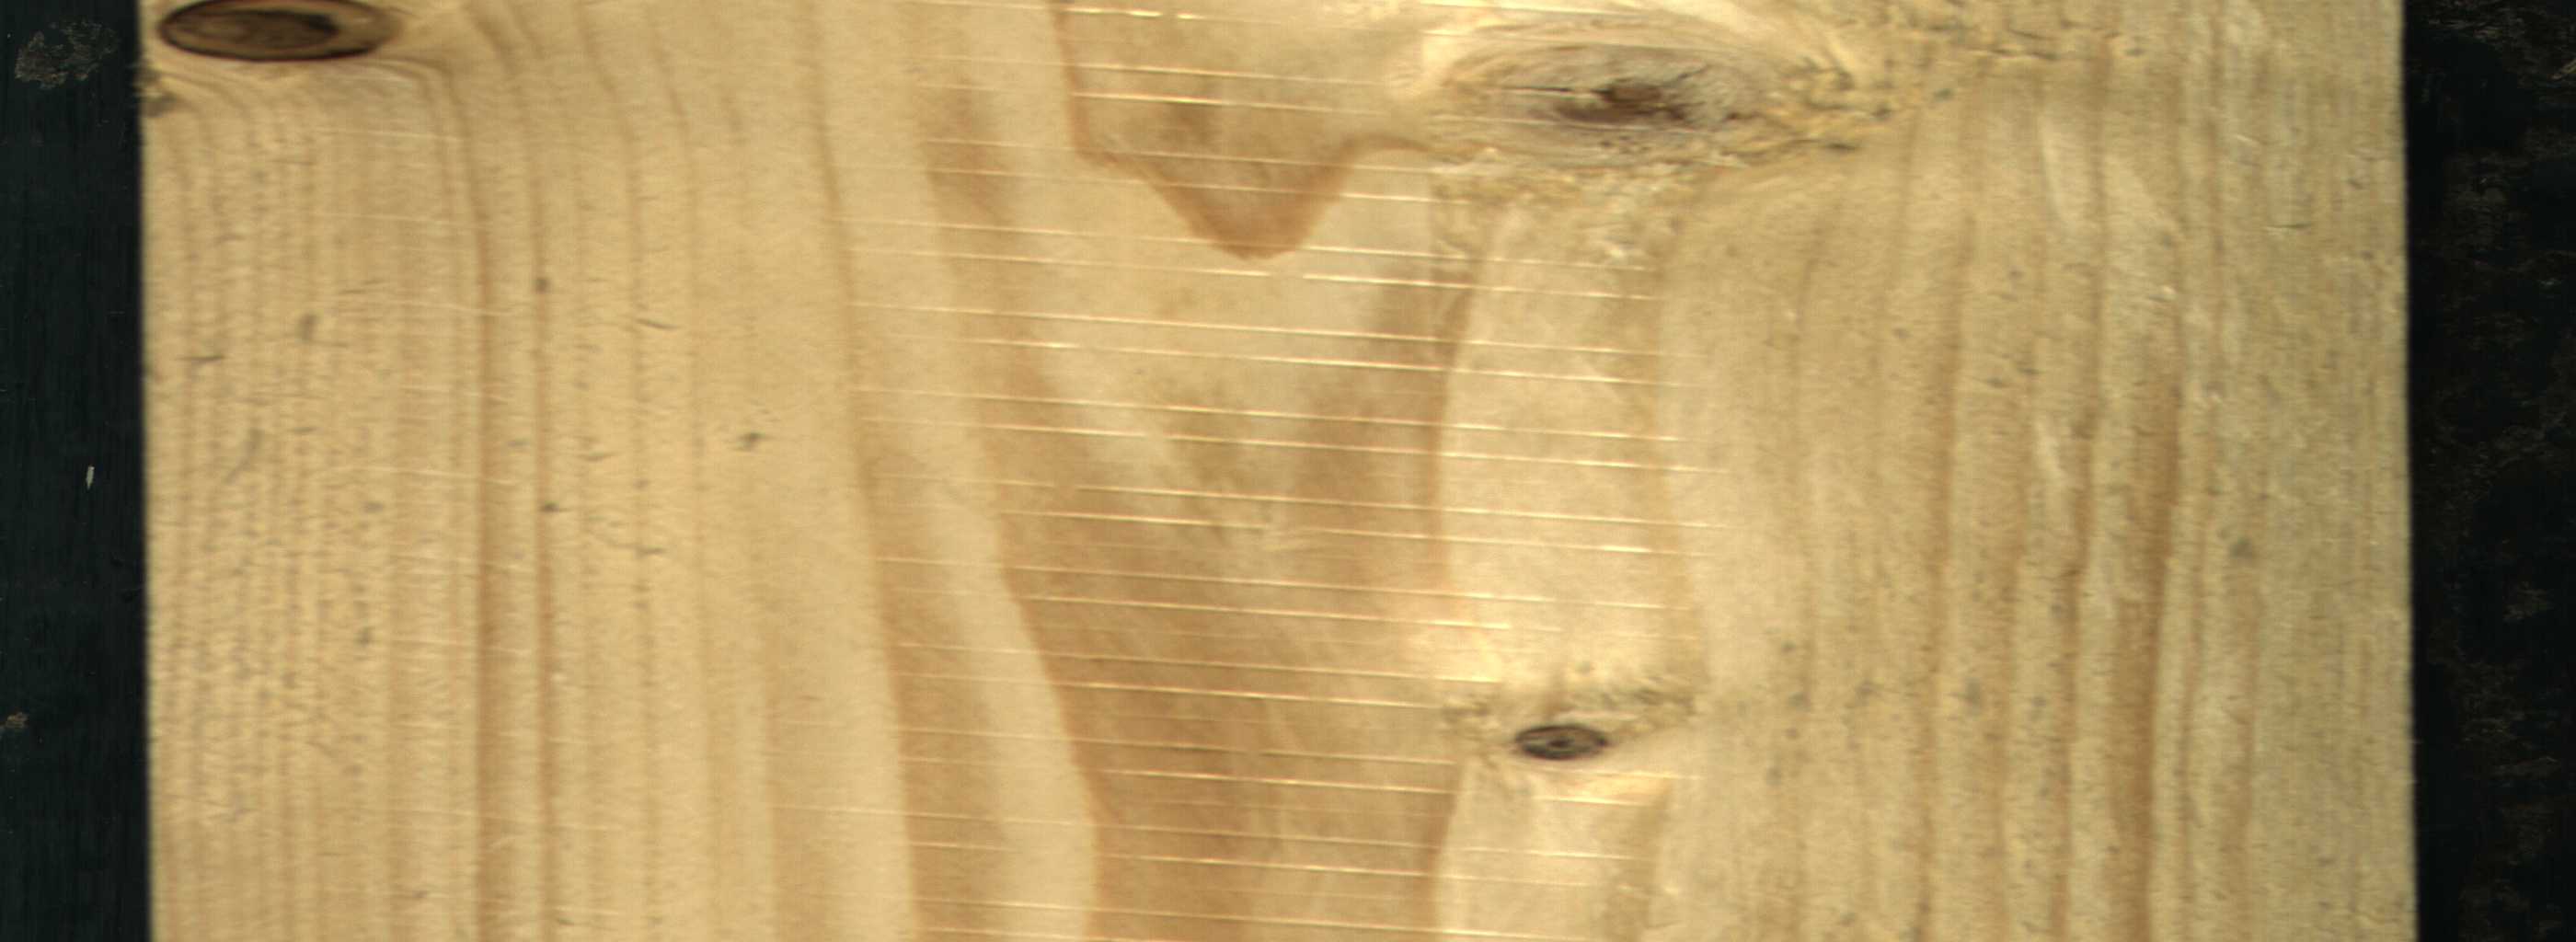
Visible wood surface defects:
knot_with_crack
Dead_Knot
Live_Knot